Field crop: maize
Growth stage: 2
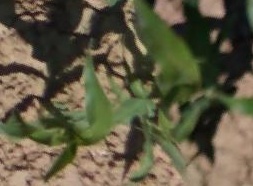
Species: maize